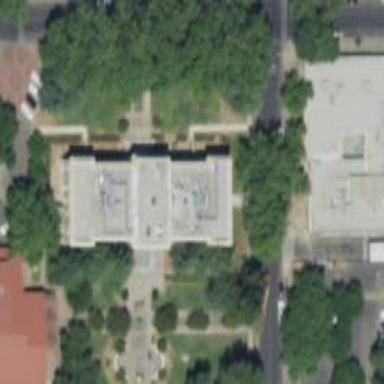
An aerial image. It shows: Government office.